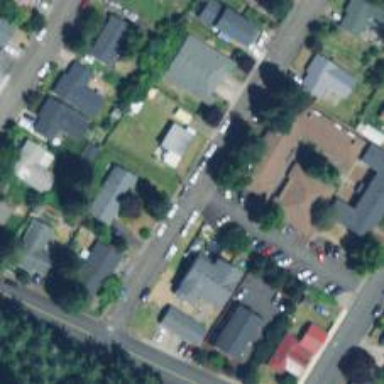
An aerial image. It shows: Residential road with sidewalk on the left.